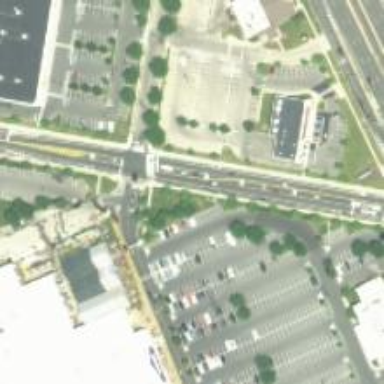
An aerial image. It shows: Marked road crossing.